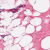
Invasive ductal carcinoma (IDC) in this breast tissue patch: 0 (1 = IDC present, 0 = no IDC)